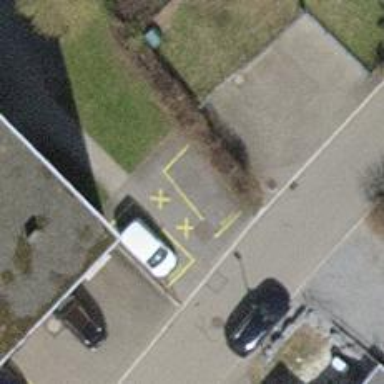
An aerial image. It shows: Paved footway.